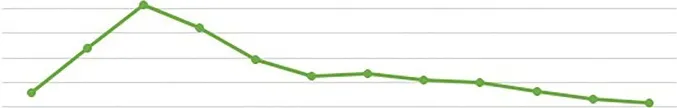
Evolution of hemoglobin (Hb), hematocrit (Hct), leukocyte (white blood cells, WBC) and platelets (Plts) count during treatment.
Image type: pathology (immunostaining)